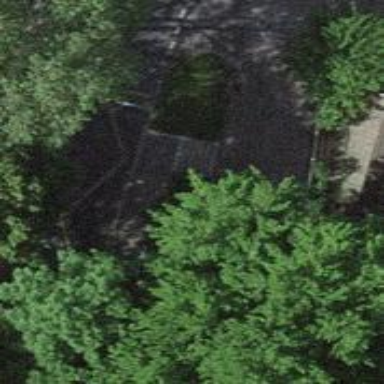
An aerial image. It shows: Asphalt steps along the road.